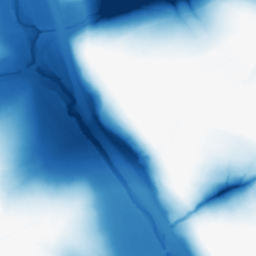
Category: morphological
Decomposition family: morphological
Decomposition parameters: operation: closing
size: 100
Upsampling method: cubic_mitchell
Upsampling parameters: scale: 8
Upsampling scale: 8